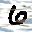
Label: 6